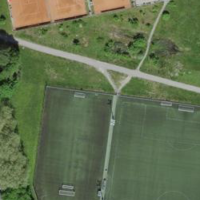
EUNIS habitat code: 53
Species observed at this site:
Vicia sepium
Cicindela campestris
Prunus padus
Holcus lanatus
Prunus spinosa
Trifolium pratense